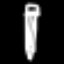
Label: pencil